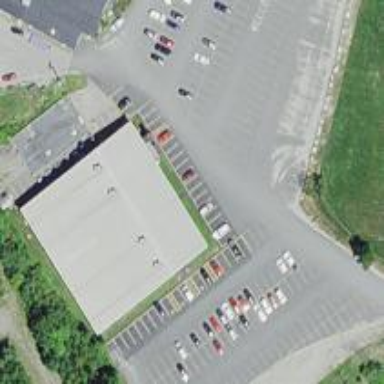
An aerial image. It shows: Leisure land featuring bowling alley.